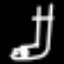
Label: angel